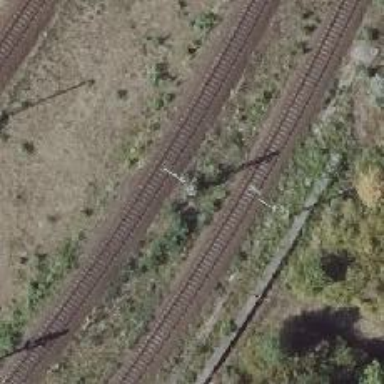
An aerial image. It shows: Catenary mast for power lines.